Aerial crown-view tile of a tropical tree (Barro Colorado Island, Panama), acquired 20250715:
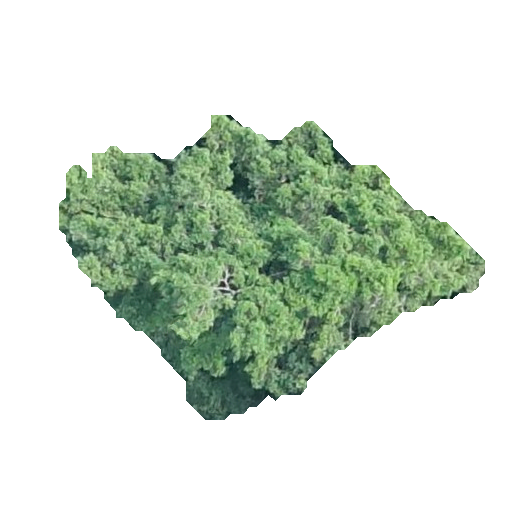
Species: Brosimum alicastrum
GBIF accepted scientific name: Brosimum alicastrum
Crown area: 112.15 m²